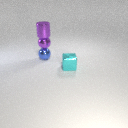
small blue metal sphere to the left of small cyan metal cube